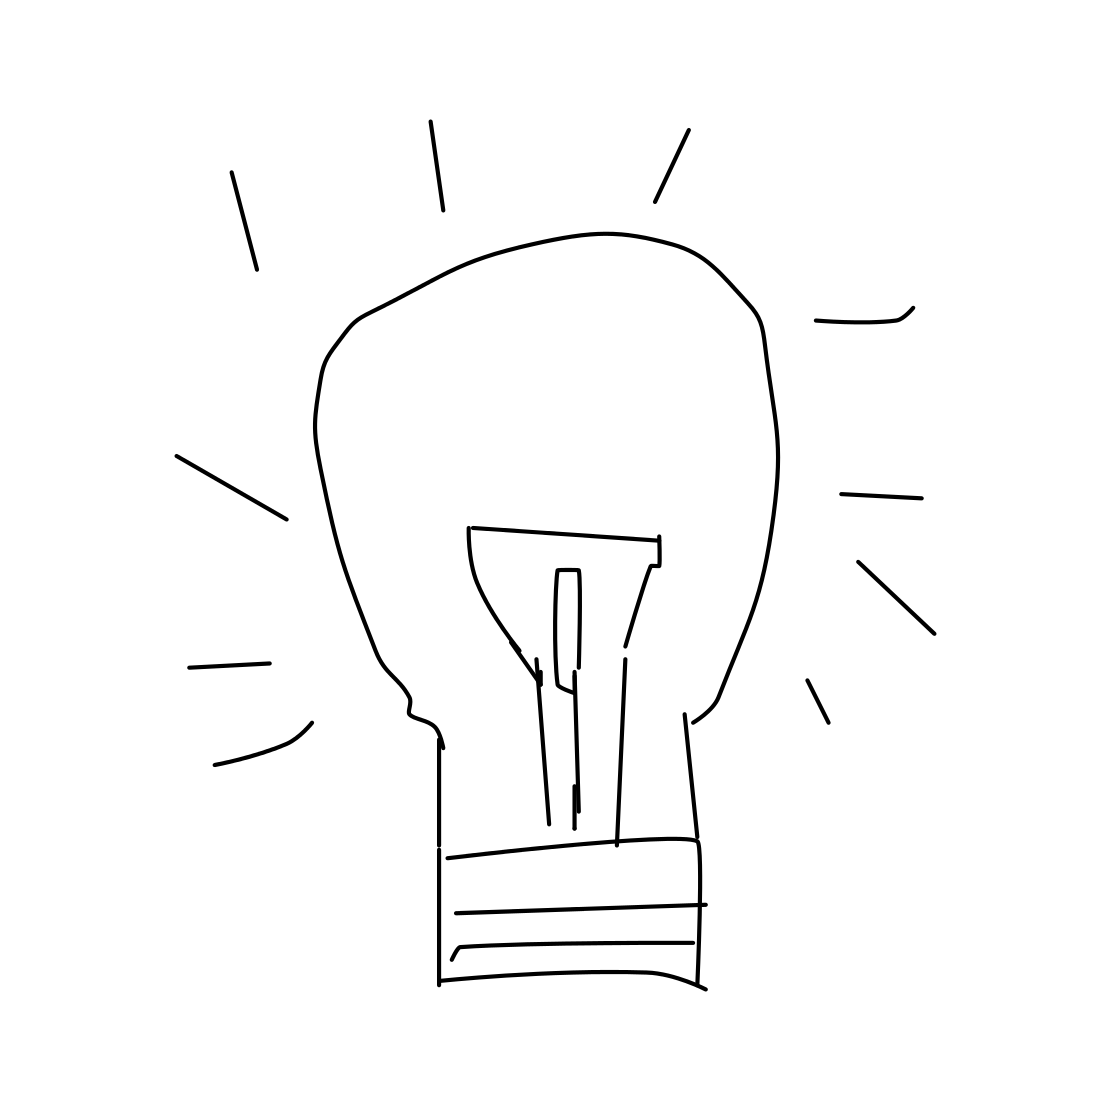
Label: lightbulb